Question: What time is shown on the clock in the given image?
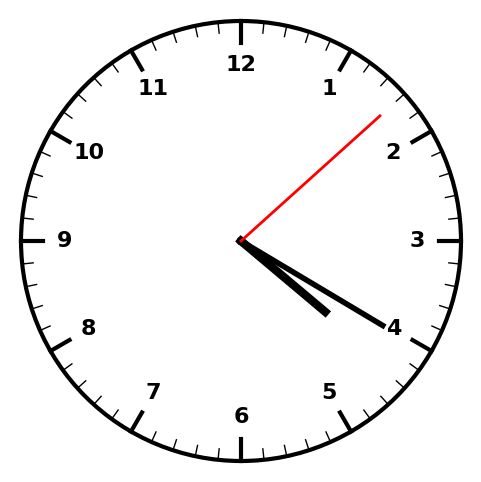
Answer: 04:20:08